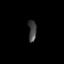
Tissue: lung
Cell type: Epithelial cells
Senescence score: 0.5659
Nuclear area (px): 168
Mean DAPI intensity: 66.19